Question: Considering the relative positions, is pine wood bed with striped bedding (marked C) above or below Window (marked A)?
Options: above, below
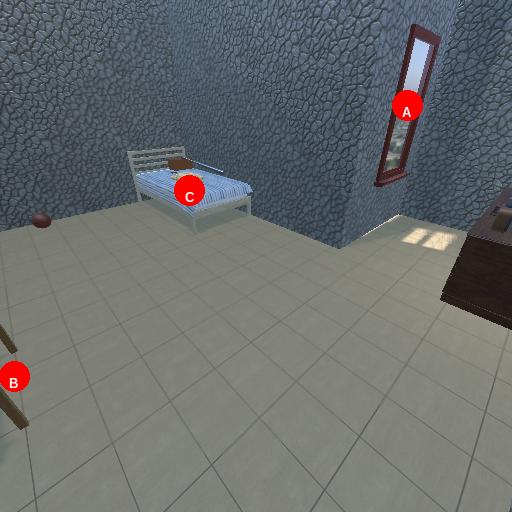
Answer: above